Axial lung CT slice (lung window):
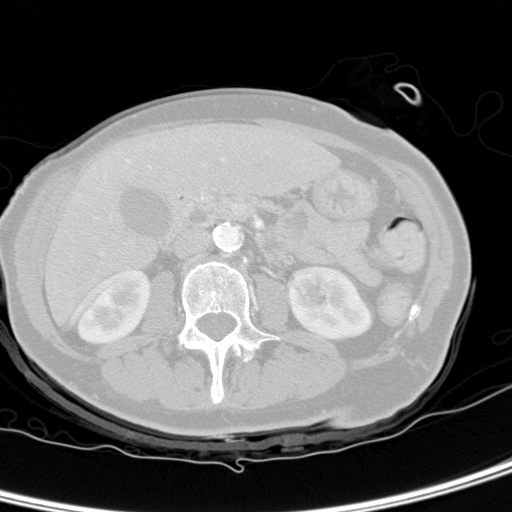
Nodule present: no